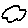
Label: cloud